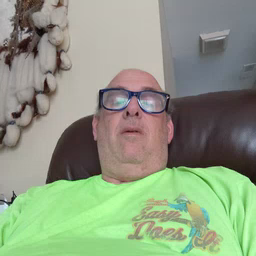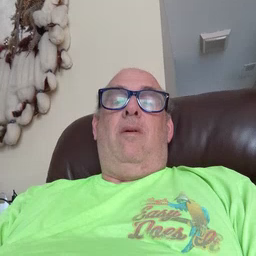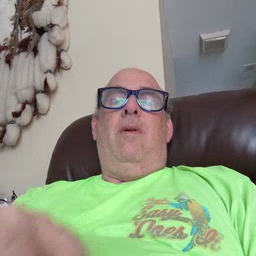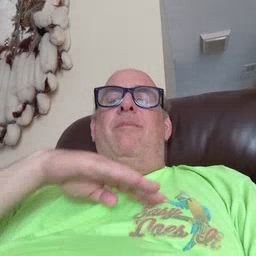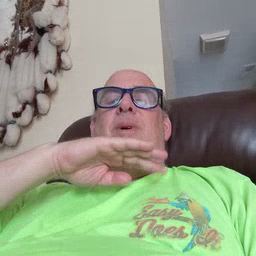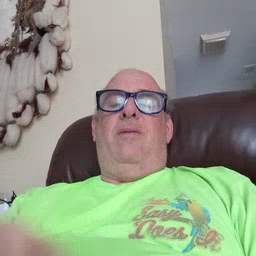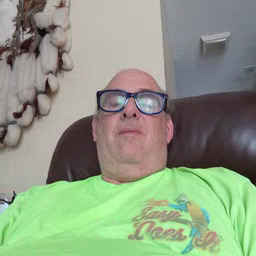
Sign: pig